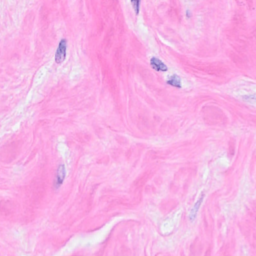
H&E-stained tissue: Breast